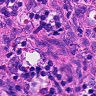
Metastatic tissue present: no